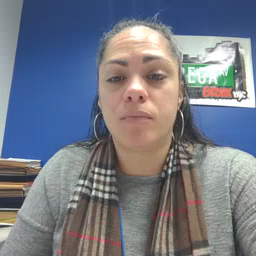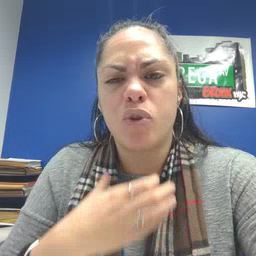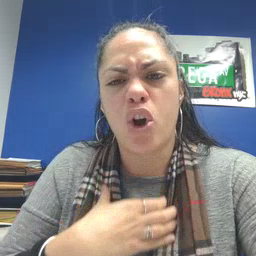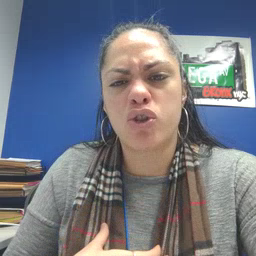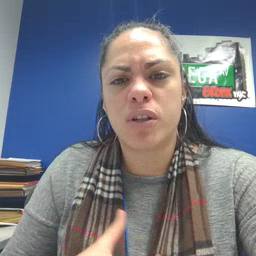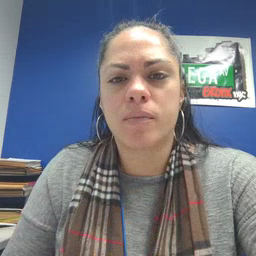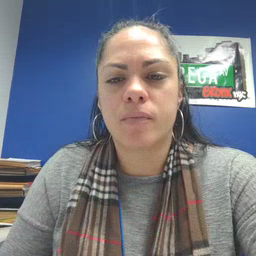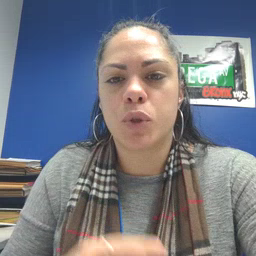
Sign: hungry